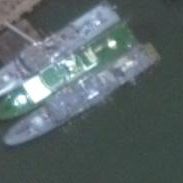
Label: combat